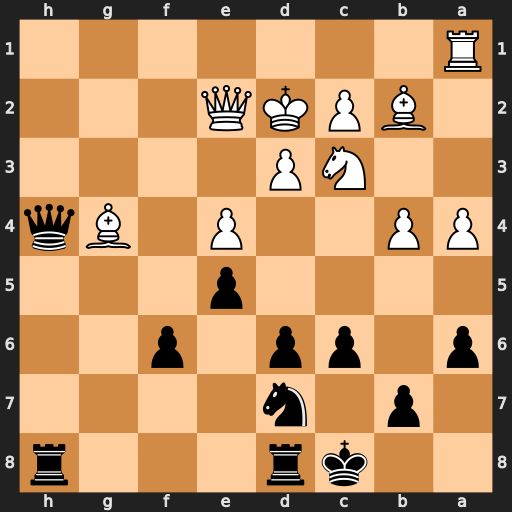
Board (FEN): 2kr3r/1p1n4/p1pp1p2/4p3/PP2P1Bq/2NP4/1BPKQ3/R7
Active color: b
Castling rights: -
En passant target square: -
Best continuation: Qg5+ Qe3 Qxg4